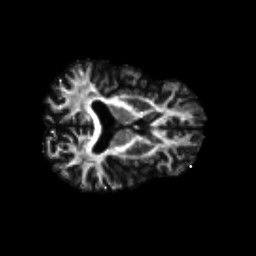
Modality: FA
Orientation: axial
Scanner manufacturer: siemens
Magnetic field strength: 3 T
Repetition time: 8.8 s
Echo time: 0.085 s